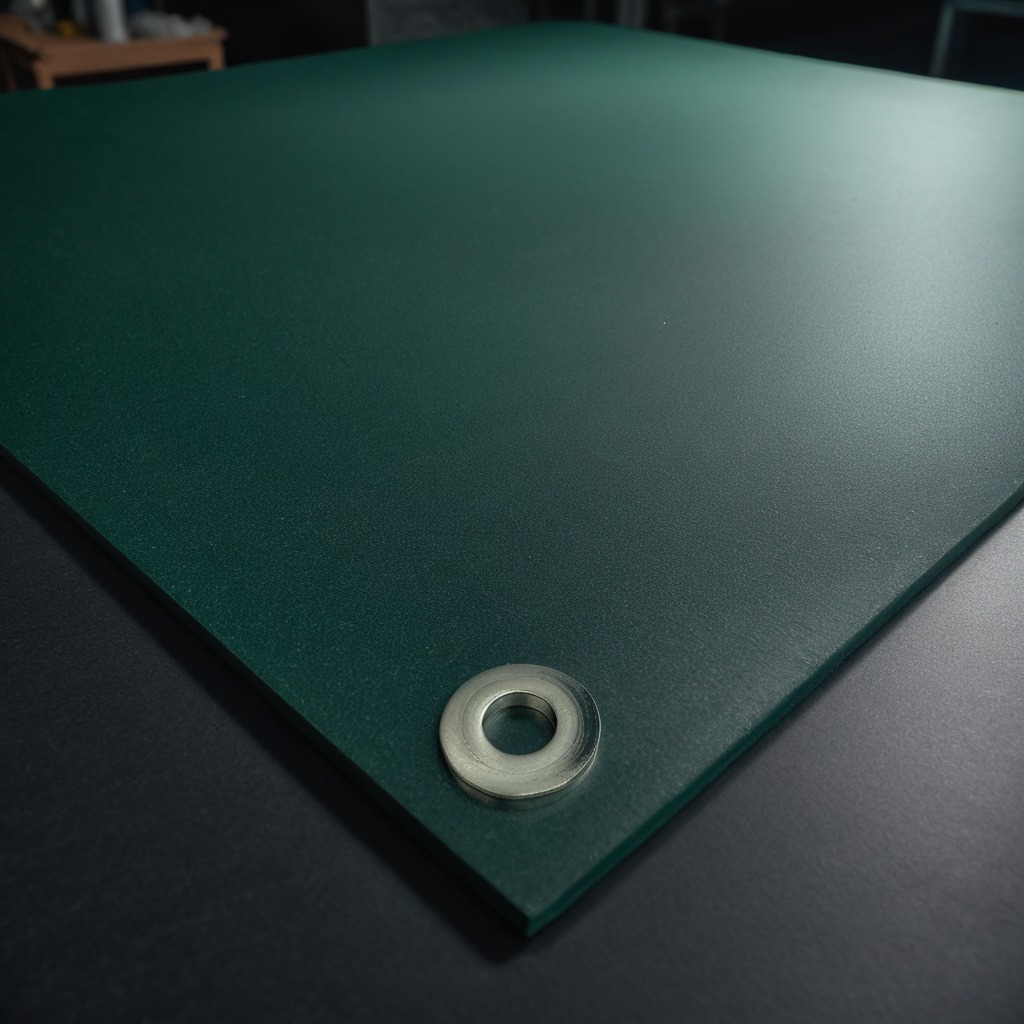
A flat metal washer lies on the clean granite tabletop covered with a green rubber mat inside a workshop at night dim ambient light soft shadows worn but beneath the mat